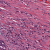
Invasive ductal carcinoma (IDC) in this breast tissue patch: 1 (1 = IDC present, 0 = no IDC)